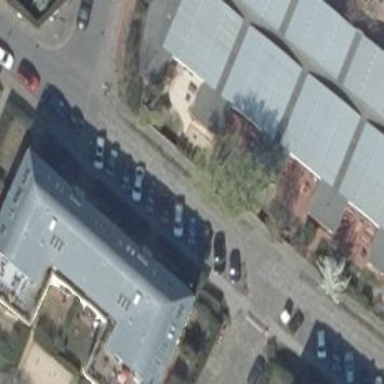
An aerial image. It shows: Round gabled roof apartments building.